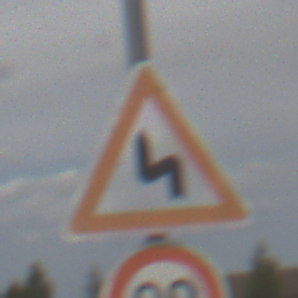
Verkehrszeichen: DoppelkurveZunaechstLinks
Zusatzzeichen unten: Geschwindigkeit80
Umgebung: Outdoor, Nature
Tageszeit: Midday
Wetter: PartlyCloudy
Licht: Natural
Jahreszeit: NotSpecified
Kontrast: MediumContrast